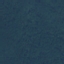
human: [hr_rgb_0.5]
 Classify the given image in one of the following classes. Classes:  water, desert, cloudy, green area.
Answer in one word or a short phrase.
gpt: green area